Interaction volume radius: 10 \u00c5
Interaction volume height: 15 \u00c5
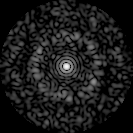
Disorder parameter: 0.8059